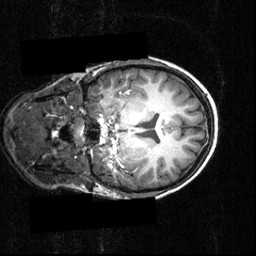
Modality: T1w
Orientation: coronal
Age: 12
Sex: female
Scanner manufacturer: siemens
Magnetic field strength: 3.951 T
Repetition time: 1.5 s
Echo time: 0.00335 s